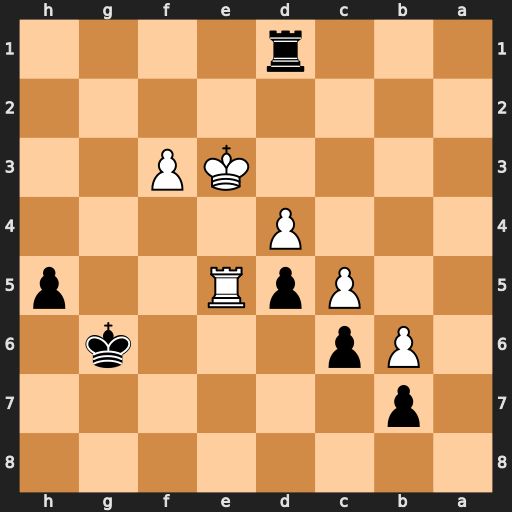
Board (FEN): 8/1p6/1Pp3k1/2PpR2p/3P4/4KP2/8/3r4
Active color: b
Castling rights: -
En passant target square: -
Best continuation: Re1+ Kf4 Rxe5 Kxe5 h4